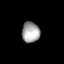
Tissue: lung
Cell type: Endothelial cells
Senescence score: 0.6102
Nuclear area (px): 365
Mean DAPI intensity: 162.016